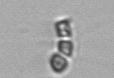
Label: Chaetoceros